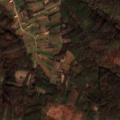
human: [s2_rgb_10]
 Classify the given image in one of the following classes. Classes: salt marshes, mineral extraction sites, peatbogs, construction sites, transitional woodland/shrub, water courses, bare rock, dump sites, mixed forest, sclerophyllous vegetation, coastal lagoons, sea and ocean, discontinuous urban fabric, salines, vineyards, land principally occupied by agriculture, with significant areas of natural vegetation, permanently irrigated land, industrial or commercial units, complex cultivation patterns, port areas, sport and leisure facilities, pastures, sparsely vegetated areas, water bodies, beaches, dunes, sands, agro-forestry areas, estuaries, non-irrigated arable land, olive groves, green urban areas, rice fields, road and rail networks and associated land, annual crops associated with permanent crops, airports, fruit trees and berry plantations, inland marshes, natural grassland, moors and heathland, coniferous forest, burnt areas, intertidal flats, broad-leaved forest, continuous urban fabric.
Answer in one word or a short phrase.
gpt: complex cultivation patterns, broad-leaved forest